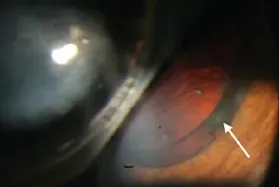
Image taken after pharmacological dilatation; Gonioscopy. An open angle with homogenous heavy pigmentation of the trabecular meshwork (arrow).
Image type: ophthalmic_imaging (gonioscopy)